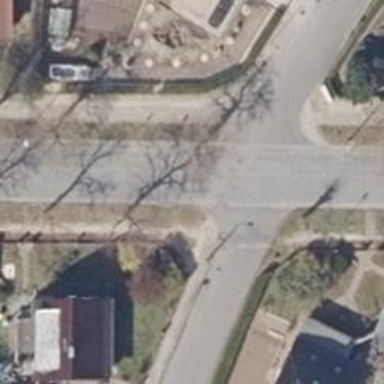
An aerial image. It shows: Residential road with sidewalks on both sides.